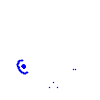
Particle: proton